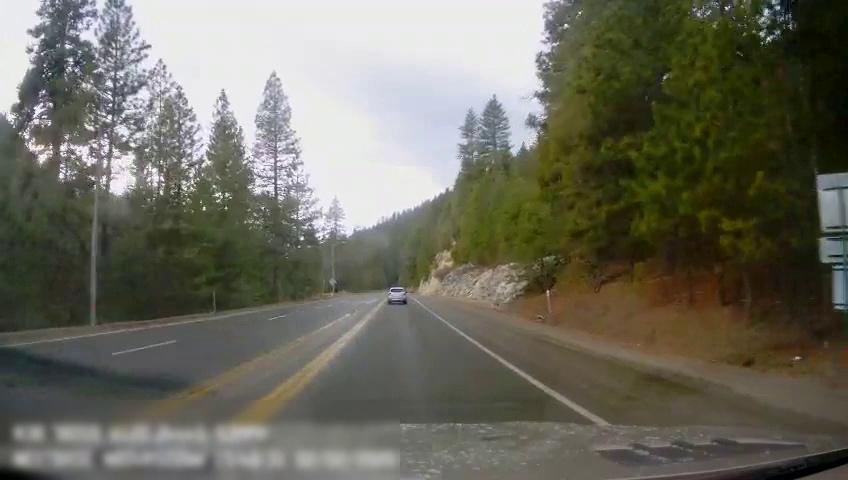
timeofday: Day
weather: Sunny
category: Drivable Space
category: Vehicles | SUV
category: Lanes | Alternate Lane
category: Lanes | Current Lane
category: Lanes | Opposite Lane
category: Lanes | Opposite Lane
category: Lanes | Opposite Lane
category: Lanes | Opposite Lane
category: Lanes | Opposite Lane